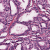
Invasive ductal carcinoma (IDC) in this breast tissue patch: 0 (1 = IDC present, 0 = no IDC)